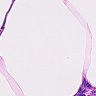
Metastatic tissue present: no